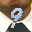
Label: 9